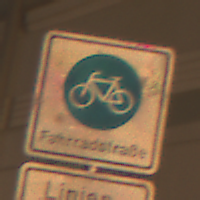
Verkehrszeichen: BeginnFahrradstrasse
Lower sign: BesondereFahrzeugeUndTransportgueter2
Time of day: Night
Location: Outdoor (Urban)
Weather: Clear
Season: NotSpecified
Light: Artificial